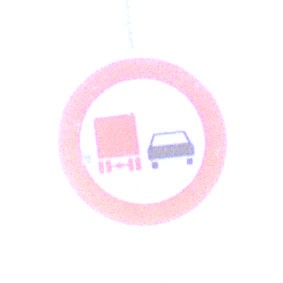
Verkehrszeichen: UeberholverbotKraftfahrzeuge
Umgebung: Outdoor, Nature
Tageszeit: SunriseSunset
Wetter: Clear
Licht: Natural
Jahreszeit: NotSpecified
Kontrast: LowContrast